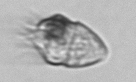
Label: Strombidium_morphotype1